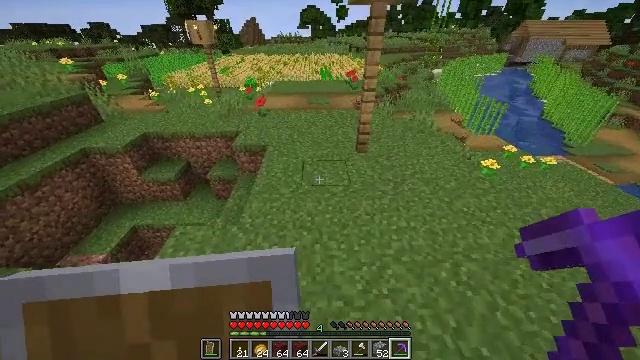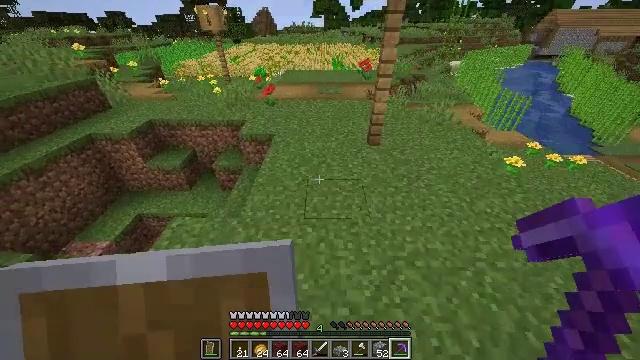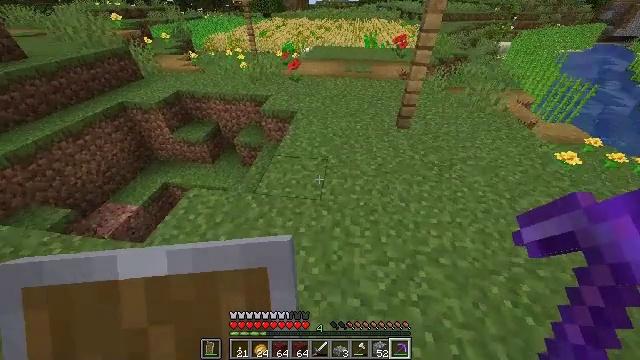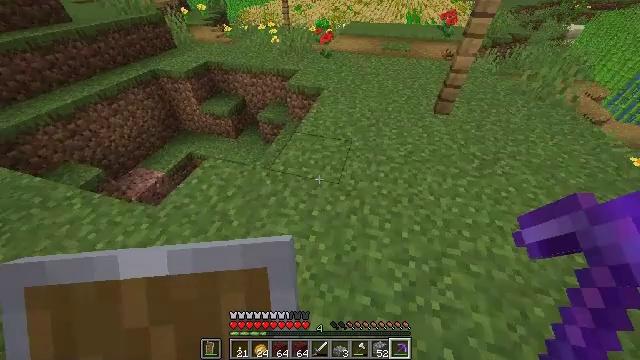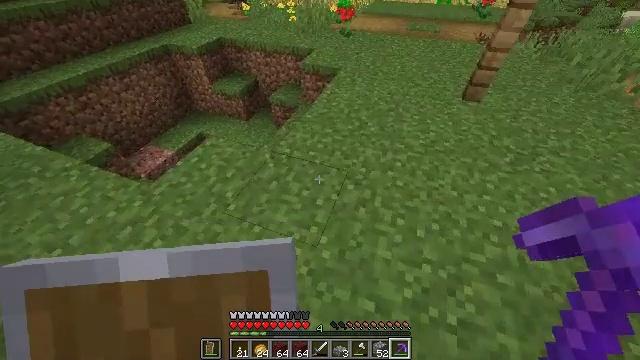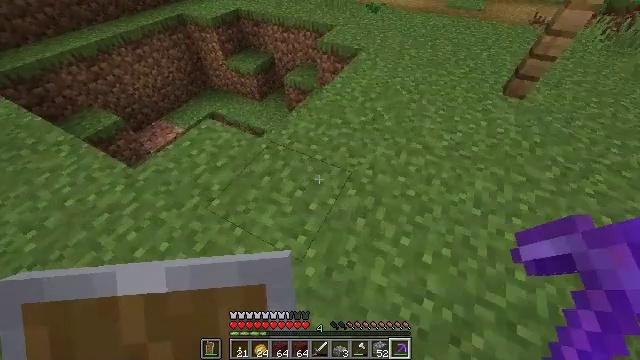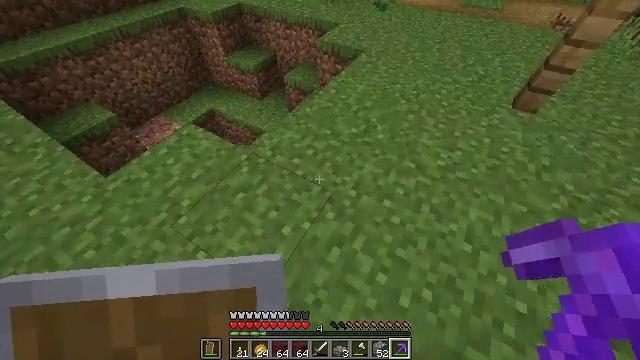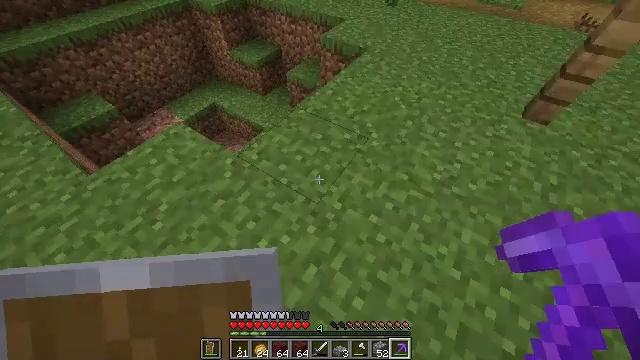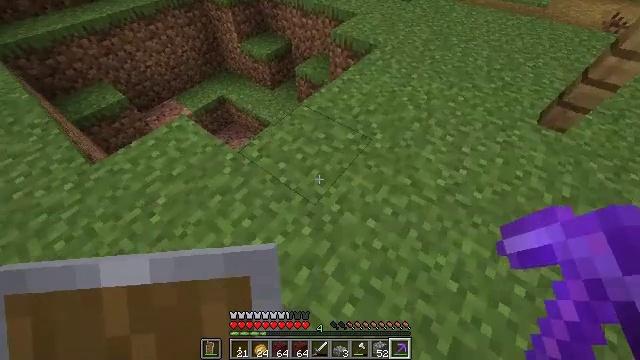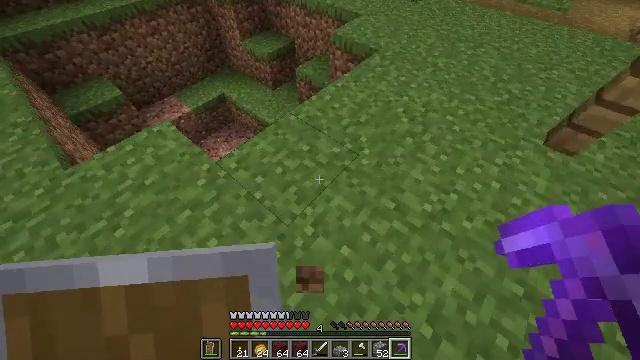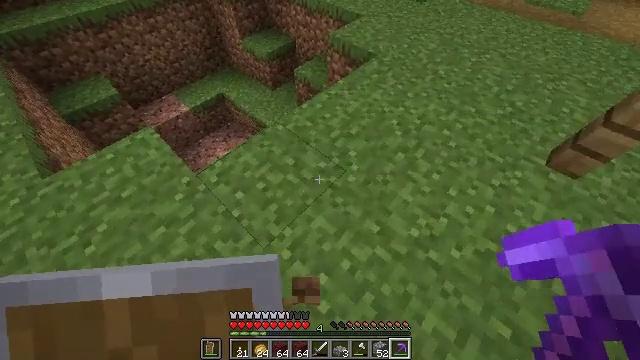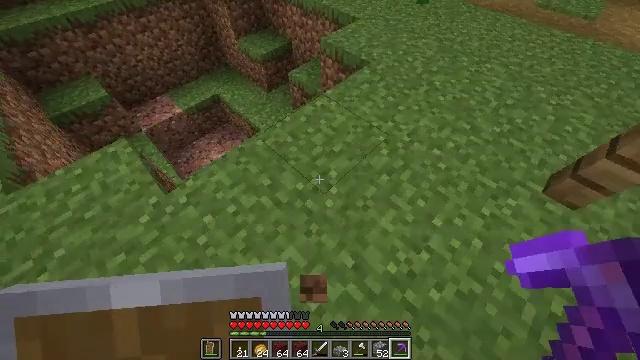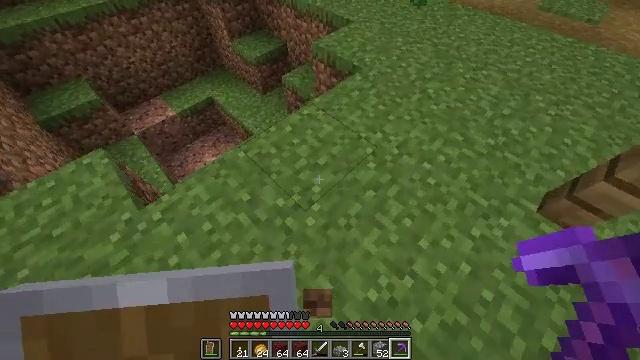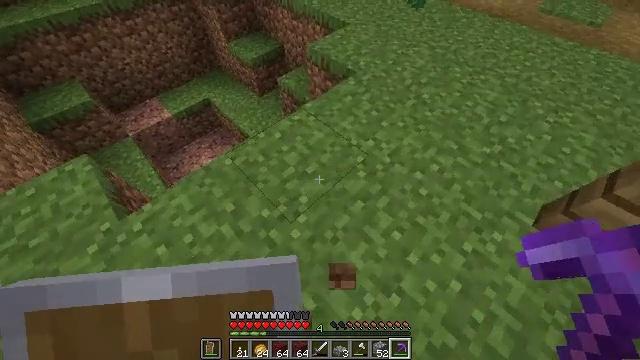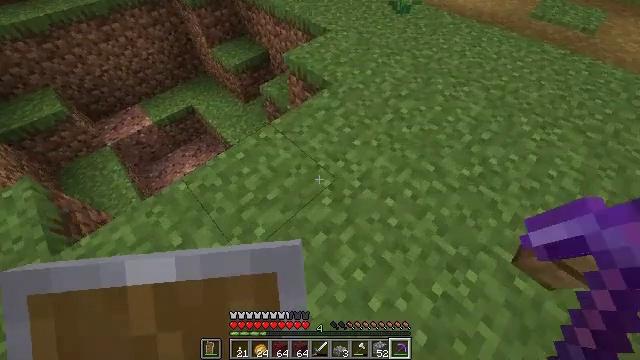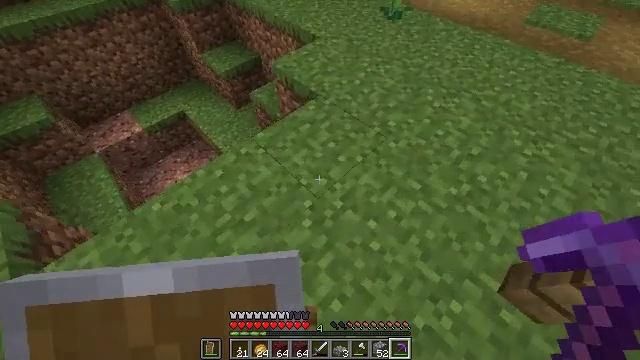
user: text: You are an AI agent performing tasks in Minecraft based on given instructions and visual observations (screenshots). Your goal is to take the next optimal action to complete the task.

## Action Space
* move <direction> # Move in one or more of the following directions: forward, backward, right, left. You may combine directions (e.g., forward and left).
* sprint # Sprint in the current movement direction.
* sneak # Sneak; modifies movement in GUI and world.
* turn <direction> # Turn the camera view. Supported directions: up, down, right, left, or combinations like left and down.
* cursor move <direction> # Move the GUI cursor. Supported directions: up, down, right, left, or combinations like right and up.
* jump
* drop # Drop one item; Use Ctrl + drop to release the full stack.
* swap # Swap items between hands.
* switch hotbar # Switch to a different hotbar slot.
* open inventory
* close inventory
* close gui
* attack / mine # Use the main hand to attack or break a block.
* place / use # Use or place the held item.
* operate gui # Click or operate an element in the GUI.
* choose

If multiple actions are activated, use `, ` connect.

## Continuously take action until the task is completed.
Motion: motion action
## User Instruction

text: craft item air
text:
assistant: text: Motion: move forward, turn left and down
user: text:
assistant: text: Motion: move forward, turn left and down
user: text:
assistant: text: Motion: move forward and move right, turn left and down
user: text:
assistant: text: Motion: move forward and move right, turn left and down
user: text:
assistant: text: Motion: move forward and move right, turn left and down
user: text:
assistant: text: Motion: move forward and move right, turn left and down
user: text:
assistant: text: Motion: move forward and move right, turn left and down
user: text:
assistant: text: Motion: move forward and move right, turn left and down
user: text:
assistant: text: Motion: move forward and move right, turn left
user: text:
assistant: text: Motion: move forward and move right, turn left
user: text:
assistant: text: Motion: move forward and move right, turn left
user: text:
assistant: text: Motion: move forward and move right
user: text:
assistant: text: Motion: move forward and move right
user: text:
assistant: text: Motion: move forward and move right
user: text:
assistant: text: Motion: move forward and move right
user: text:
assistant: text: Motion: move forward and move right, turn right and up
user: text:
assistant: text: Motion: move forward, turn right and up
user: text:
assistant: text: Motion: move forward, turn right and up
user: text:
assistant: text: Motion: move forward, turn right and up
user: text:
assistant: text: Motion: move forward, turn right and up
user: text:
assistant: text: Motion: move forward, turn right and up
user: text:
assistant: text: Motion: move forward, turn right and up
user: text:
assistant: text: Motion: move forward, turn right and up
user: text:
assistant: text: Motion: move forward, turn right
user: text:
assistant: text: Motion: move forward, turn right
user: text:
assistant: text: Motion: move forward, turn right
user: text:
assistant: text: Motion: move forward, turn right
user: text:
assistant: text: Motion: move forward, turn right
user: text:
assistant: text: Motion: move forward, turn right
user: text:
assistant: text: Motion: move forward, turn right